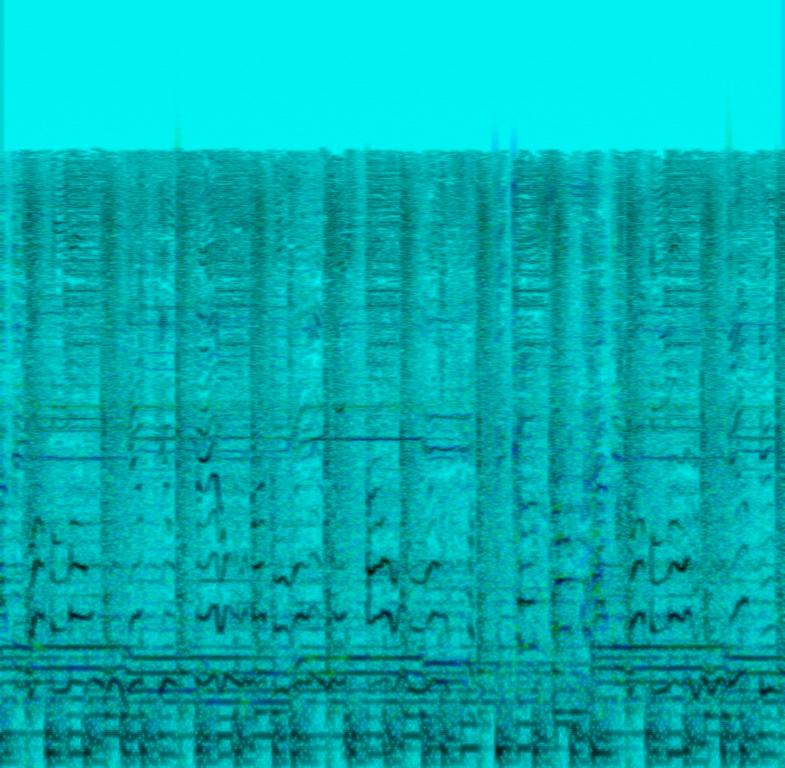
This is a famous pop music piece played over a dance audition video. The male vocalist is singing melodically in one track at a medium pitch and singing the melody at a high pitch in another track. The melody is supported by a bass guitar playing a groovy bassline. A catchy acoustic drum beat and offbeat claps hold the rhythmic background. The atmosphere is jovial and very danceable. This piece could be used in a myriad of different ways from dance videos, online content, sports venues etc.